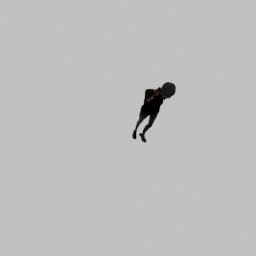
Label: people